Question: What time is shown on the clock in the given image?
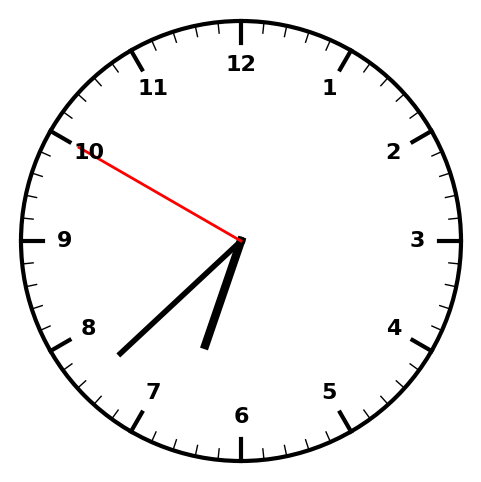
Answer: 06:37:50